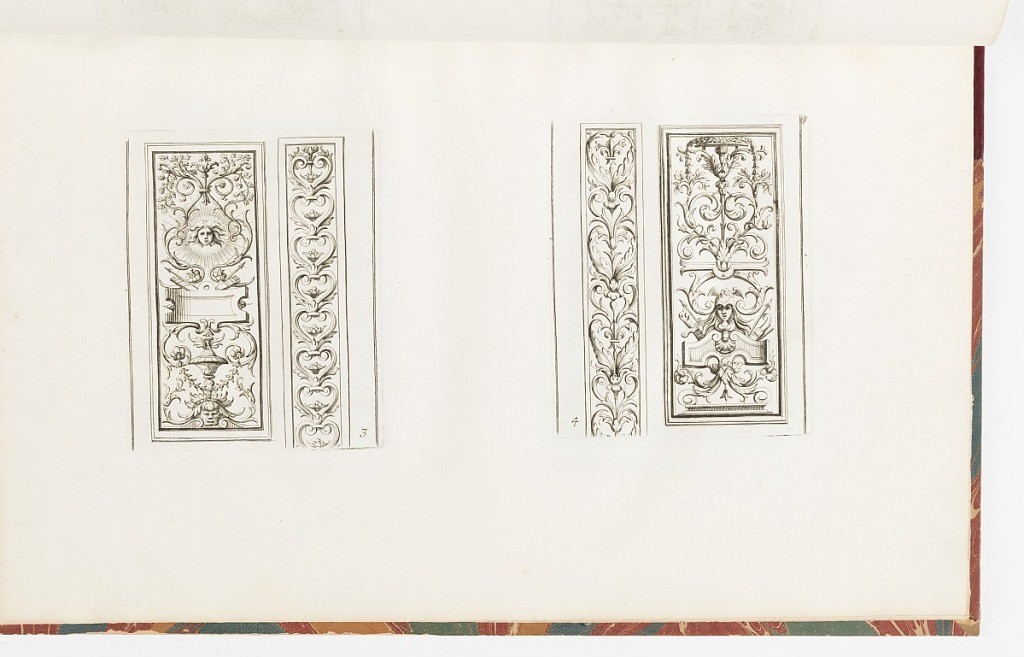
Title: Ornament and Panel Designs
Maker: Jean Bérain, the elder, French, 1640 – 1711
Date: ca.1670–ca.1700
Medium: Etching and engraving on laid paper
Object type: Print
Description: Two plates of vertical ornament designs featuring arabesques and grotesques motifs printed on a single page. The designs feature Apollo's head, masks, vases, quivers of arrows, spears, festoons of fleurons, cartouches, scrolling foliage, rosettes, acanthus leaves, and c-scrolls. The two inner designs are running patterns featuring scrolling foliage, c-scrolls, fleurs-de-lys, and fleurons. The plates are numbered.